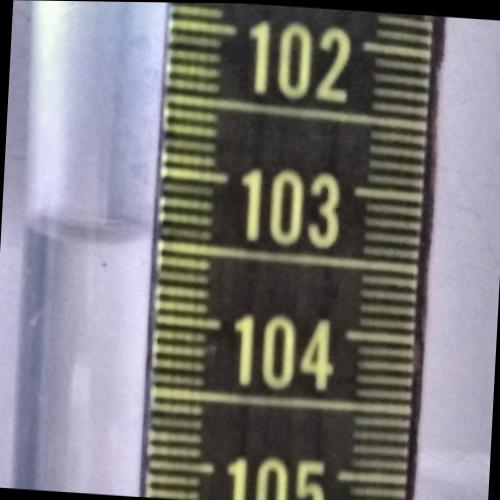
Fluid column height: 103.5 cm